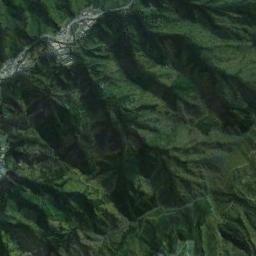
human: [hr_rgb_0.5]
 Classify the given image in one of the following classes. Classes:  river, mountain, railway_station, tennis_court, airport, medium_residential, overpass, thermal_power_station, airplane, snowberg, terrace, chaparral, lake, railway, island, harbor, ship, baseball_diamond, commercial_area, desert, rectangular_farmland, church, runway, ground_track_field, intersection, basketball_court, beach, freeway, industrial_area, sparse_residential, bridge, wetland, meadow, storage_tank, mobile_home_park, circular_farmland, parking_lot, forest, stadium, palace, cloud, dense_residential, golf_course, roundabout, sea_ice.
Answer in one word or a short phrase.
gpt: mountain